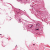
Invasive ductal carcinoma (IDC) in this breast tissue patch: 0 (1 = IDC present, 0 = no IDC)